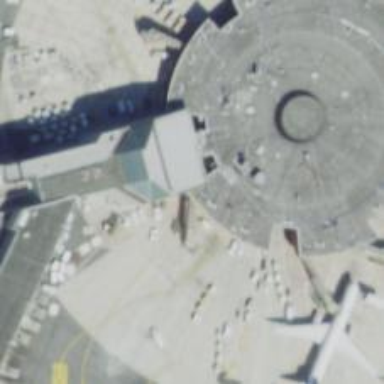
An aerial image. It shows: Airport gate.